Question: I am using with a that implements .
In my ApplicationActivity onCreate method I am using
'''
setContentView(R.layout.application);
'''
to set the layout -- works great.
I am initializing the actionbar like so
'''
ActionBar bar = getSupportActionBar();
bar.setNavigationMode(ActionBar.NAVIGATION_MODE_TABS);
bar.setDisplayOptions(0, ActionBar.DISPLAY_SHOW_TITLE);
bar.setDisplayHomeAsUpEnabled(false);
bar.setDisplayShowTitleEnabled(true);
// users event list
bar.addTab(bar.newTab()
.setTag("event_list")
.setText(getString(R.string.list_events_header))
.setTabListener(new TabListener<EventListFragment>(
this, getString(R.string.list_events_header), EventListFragment.class, null)));
'''
Within the ApplicationActivity, I have an AsyncTask that takes a couple of seconds to load on initial open, and when manually refreshed against the API - which means that I need to make sure I update the ListView on the fragment instantiated above, which I do in the onPostExecute method, here is how I do that:
'''
// update the events fragment
EventListFragment fragment = (EventListFragment) getSupportFragmentManager().findFragmentById(R.string.list_events_header);
if(fragment != null) {
// restart the loader for this fragment, refreshing the listview
getSupportLoaderManager().restartLoader(0, null, fragment);
}
'''
Now, I wanted to put in a TabsAdapter to get the fancy swiping tabs, which I've done, and it works, but the last part I mentioned about the onPostExecute, doesnt work :(
This is my TabsAdapter:
'''
package com.lateral.app.ui;
import java.util.ArrayList;
import android.content.Context;
import android.os.Bundle;
import android.support.v4.app.Fragment;
import android.support.v4.app.FragmentPagerAdapter;
import android.support.v4.app.FragmentTransaction;
import android.support.v4.view.ViewPager;
import com.actionbarsherlock.app.ActionBar;
import com.actionbarsherlock.app.ActionBar.Tab;
public class APPTabsAdapter extends FragmentPagerAdapter implements
ActionBar.TabListener, ViewPager.OnPageChangeListener {
private final Context mContext;
private final ActionBar mActionBar;
private final ViewPager mViewPager;
private final ArrayList<TabInfo> mTabs = new ArrayList<TabInfo>();
static final class TabInfo {
private final Class<?> clss;
private final Bundle args;
TabInfo(Class<?> _class, Bundle _args) {
clss = _class;
args = _args;
}
}
public APPTabsAdapter(ApplicationActivity activity, ViewPager pager) {
super(activity.getSupportFragmentManager());
mContext = activity;
mActionBar = activity.getSupportActionBar();
mViewPager = pager;
mViewPager.setAdapter(this);
mViewPager.setOnPageChangeListener(this);
}
public APPTabsAdapter(EventActivity activity, ViewPager pager) {
super(activity.getSupportFragmentManager());
mContext = activity;
mActionBar = activity.getSupportActionBar();
mViewPager = pager;
mViewPager.setAdapter(this);
mViewPager.setOnPageChangeListener(this);
}
public void addTab(ActionBar.Tab tab, Class<?> clss, Bundle args) {
TabInfo info = new TabInfo(clss, args);
tab.setTag(info);
tab.setTabListener(this);
mTabs.add(info);
mActionBar.addTab(tab);
notifyDataSetChanged();
}
@Override
public int getCount() {
return mTabs.size();
}
@Override
public Fragment getItem(int position) {
TabInfo info = mTabs.get(position);
return Fragment.instantiate(mContext, info.clss.getName(), info.args);
}
public void onPageScrolled(int position, float positionOffset,
int positionOffsetPixels) {
}
public void onPageSelected(int position) {
mActionBar.setSelectedNavigationItem(position);
}
public void onPageScrollStateChanged(int state) {
}
public void onTabSelected(Tab tab, FragmentTransaction ft) {
Object tag = tab.getTag();
for (int i = 0; i < mTabs.size(); i++) {
if (mTabs.get(i) == tag) {
mViewPager.setCurrentItem(i);
}
}
}
public void onTabUnselected(Tab tab, FragmentTransaction ft) {
}
public void onTabReselected(Tab tab, FragmentTransaction ft) {
}
}
'''
This is my updated onCreate method from the ApplicationActivity
'''
mViewPager = new ViewPager(this);
mViewPager.setId(R.id.pager);
setContentView(mViewPager);
ActionBar bar = getSupportActionBar();
bar.setNavigationMode(ActionBar.NAVIGATION_MODE_TABS);
bar.setDisplayOptions(0, ActionBar.DISPLAY_SHOW_TITLE);
bar.setDisplayHomeAsUpEnabled(false);
bar.setDisplayShowTitleEnabled(true);
mTabsAdapter = new APPTabsAdapter(this, mViewPager);
// users event list
mTabsAdapter.addTab(bar.newTab()
.setTag("event_list")
.setText(getString(R.string.list_events_header))
.setTabListener(new TabListener<EventListFragment>(
this, getString(R.string.list_events_header), EventListFragment.class, null)), EventListFragment.class, null);
'''
And this is the update I made to my onPostExecute method in the ApplicationActivity
'''
// update the events fragment
EventListFragment fragment = (EventListFragment) mTabsAdapter.getItem(0);
if(fragment != null) {
// restart the loader for this fragment, refreshing the listview
getSupportLoaderManager().restartLoader(0, null, fragment);
}
'''
Basically, when it attempts to run my onPostExecute code
I get a NullPointerException from my cursorAdapter within the fragment.. but it found the fragment..

-- Requested Code
'''
public Loader<Cursor> onCreateLoader(int loaderId, Bundle args) {
Log.d(TAG, "onCreateLoader");
return new EventCursorLoader(getActivity());
}
public static final class EventCursorLoader extends SimpleCursorLoader {
Context mContext;
public EventCursorLoader(Context context) {
super(context);
Log.d("EventCursorLoader", "Constructor");
mContext = context;
}
@Override
public Cursor loadInBackground() {
Log.d("EventCursorLoader", "loadInBackground");
EventsDataSource datasource = new EventsDataSource(mContext, ((ApplicationActivity)mContext).getDbHelper());
SharedPreferences app_preferences = PreferenceManager.getDefaultSharedPreferences(mContext);
long userId = app_preferences.getLong("authenticated_user_id", 0);
return datasource.getAllEvents(userId);
}
}
'''
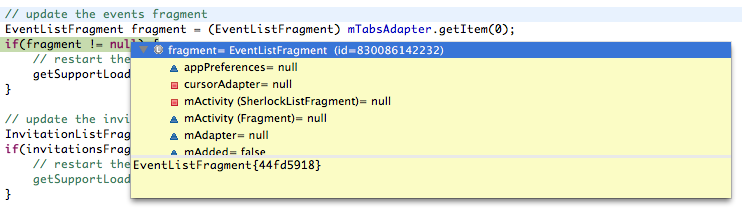
Answer: Attempting to retrieve the loader here is simply the wrong idea, as the purpose is to refresh the data. After doing some digging I found that I can notify more than 1 set of content load in my provider using
'''
getContext().getContentResolver().notifyChange(uri, null);
'''
which notifies it of change and refreshes, all this code can be deleted and replaced with a single line.